Interaction volume radius: 5 \u00c5
Interaction volume height: 25 \u00c5
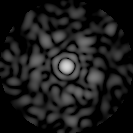
Disorder parameter: 0.8212